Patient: sex M, age 61
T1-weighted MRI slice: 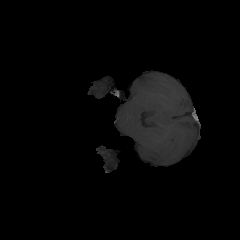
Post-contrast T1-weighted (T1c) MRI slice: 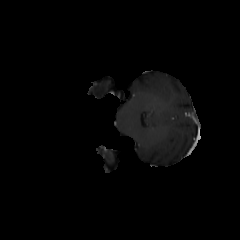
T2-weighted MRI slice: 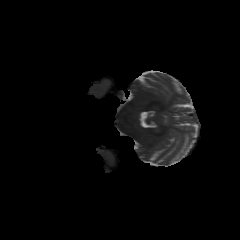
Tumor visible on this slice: no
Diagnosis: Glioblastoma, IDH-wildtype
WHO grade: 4